Question: Issue in UI Is:

How to replace the sequence '\/' in android?
I Use below replace method but it show invalid escape sequences.
'''
tempLabelForListView[i].replaceAll("\/", "")
'''
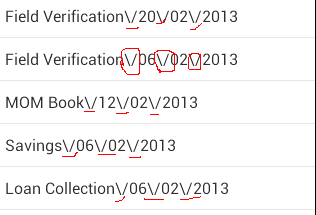
Answer: You don't need to use <URL> method, and you need to escape the '\' with another backslash. And you need to re-assign the replaced string to your target string, since string is immutable, and the replacement will not affect the current string, rather return a new string: -
'''
tempLabelForListView[i] = tempLabelForListView[i].replace("\/", "");
'''
As for <URL> method, since it takes a regex, you would need to escape the twice. Once for 'Java' and once for 'regex'. So, you would need to make it work with 'replaceAll': -
'''
tempLabelForListView[i] = tempLabelForListView[i].replaceAll("\\/", "");
'''
But still, you don't need it here.